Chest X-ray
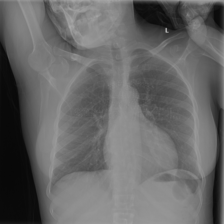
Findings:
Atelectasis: negative
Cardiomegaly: negative
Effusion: negative
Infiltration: negative
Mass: negative
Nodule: negative
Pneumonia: negative
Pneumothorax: negative
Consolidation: negative
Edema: negative
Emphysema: negative
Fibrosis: negative
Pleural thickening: negative
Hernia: negative